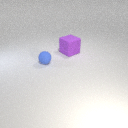
small blue rubber sphere in front of large purple rubber cube